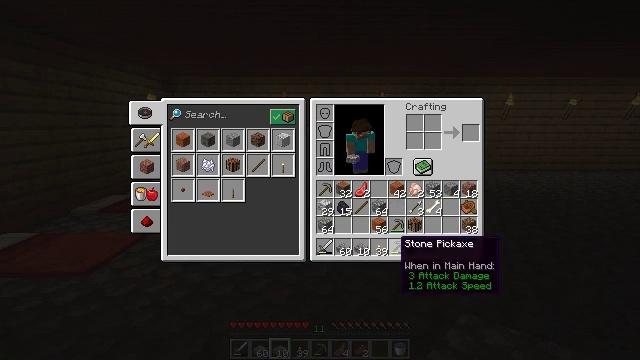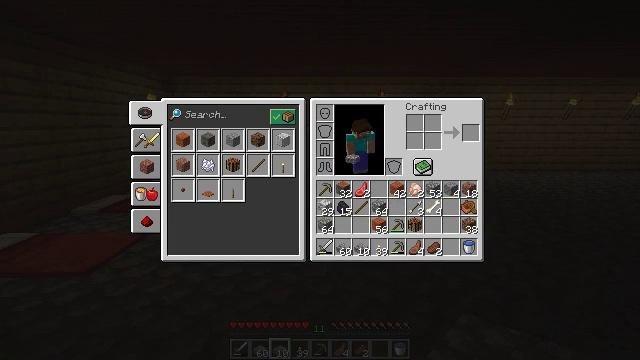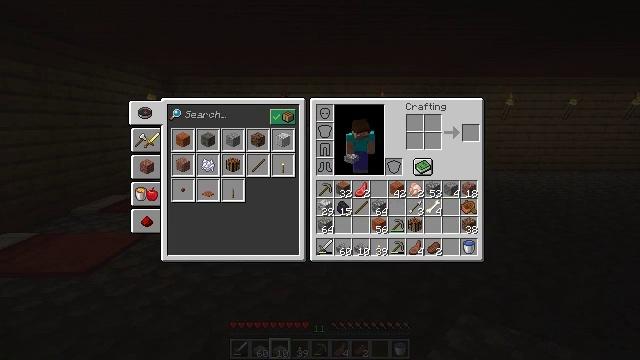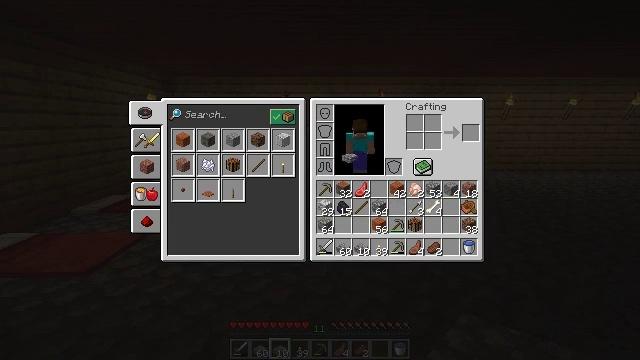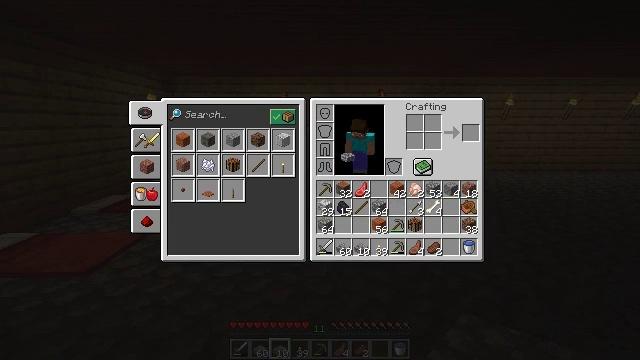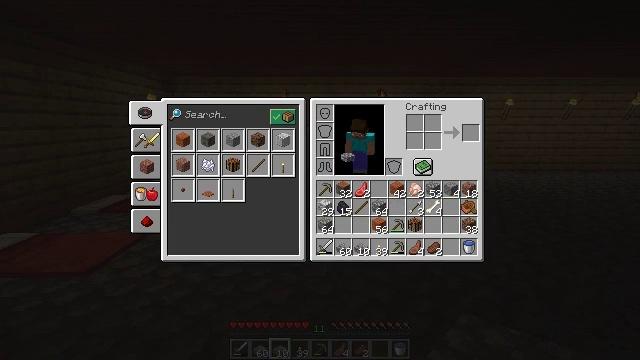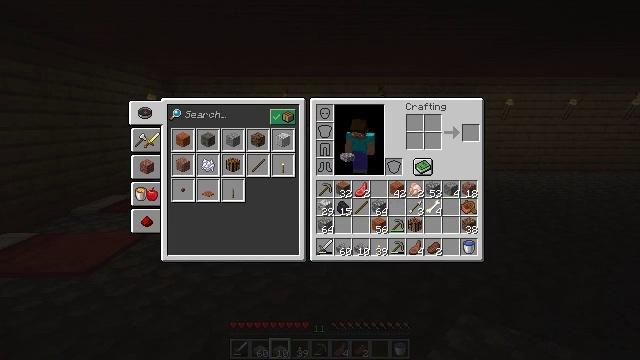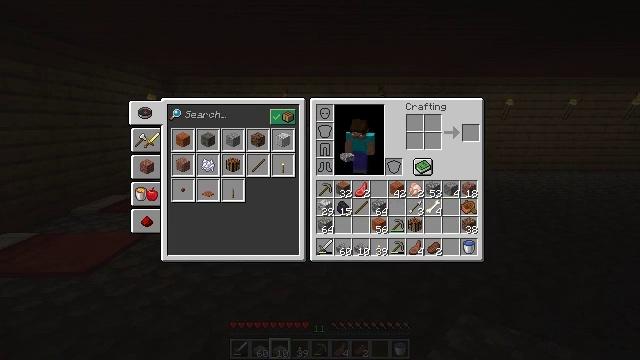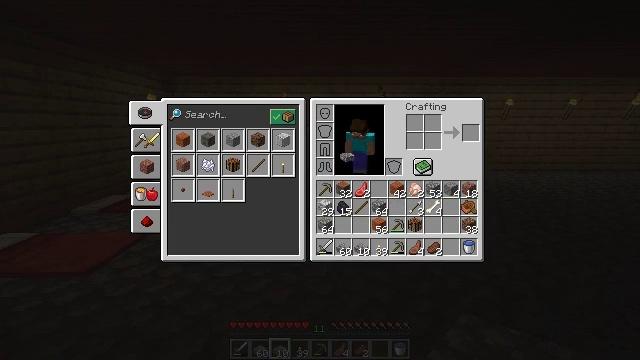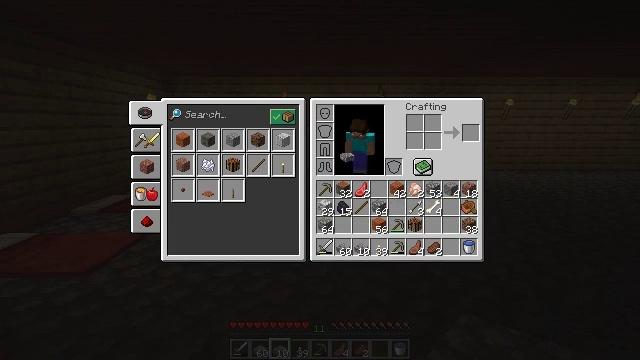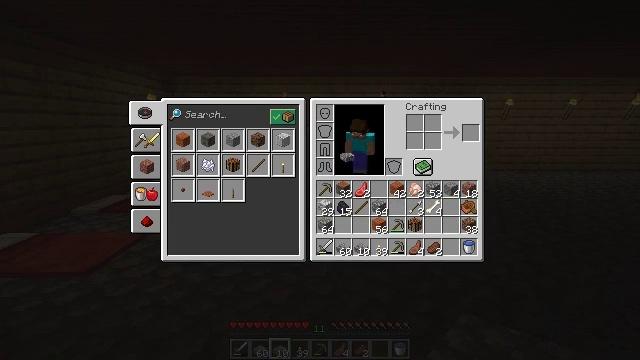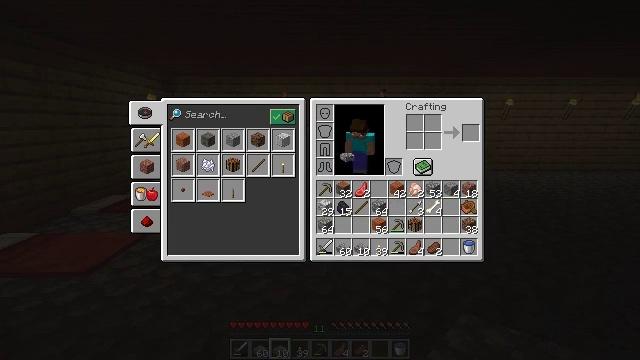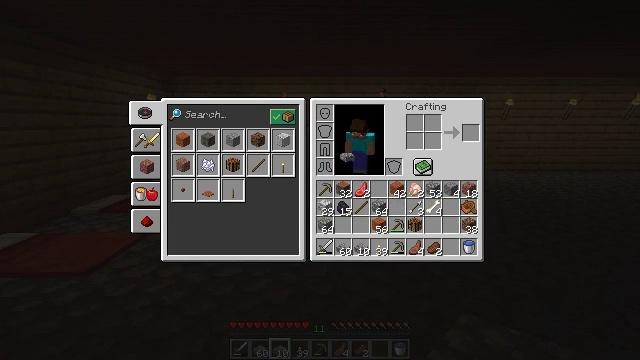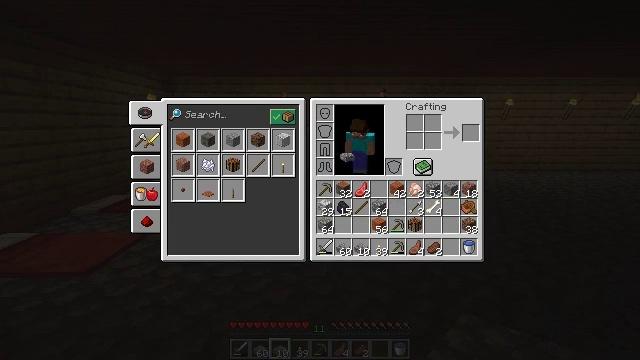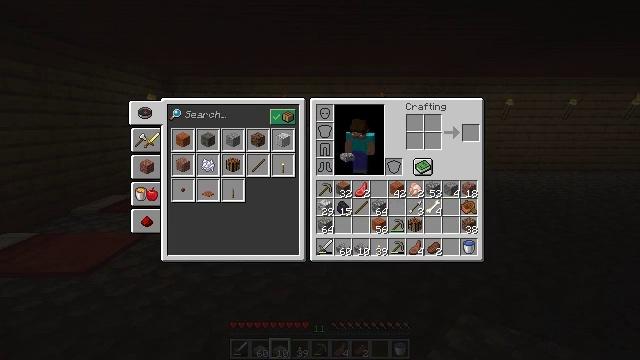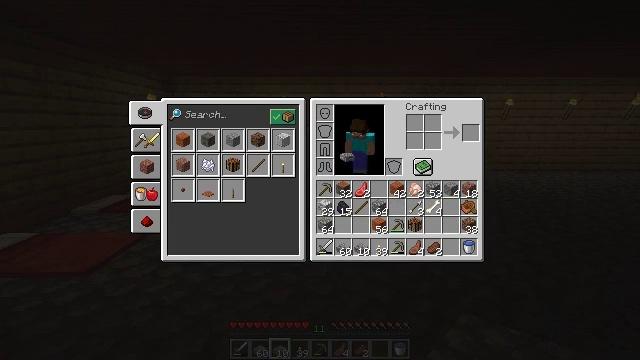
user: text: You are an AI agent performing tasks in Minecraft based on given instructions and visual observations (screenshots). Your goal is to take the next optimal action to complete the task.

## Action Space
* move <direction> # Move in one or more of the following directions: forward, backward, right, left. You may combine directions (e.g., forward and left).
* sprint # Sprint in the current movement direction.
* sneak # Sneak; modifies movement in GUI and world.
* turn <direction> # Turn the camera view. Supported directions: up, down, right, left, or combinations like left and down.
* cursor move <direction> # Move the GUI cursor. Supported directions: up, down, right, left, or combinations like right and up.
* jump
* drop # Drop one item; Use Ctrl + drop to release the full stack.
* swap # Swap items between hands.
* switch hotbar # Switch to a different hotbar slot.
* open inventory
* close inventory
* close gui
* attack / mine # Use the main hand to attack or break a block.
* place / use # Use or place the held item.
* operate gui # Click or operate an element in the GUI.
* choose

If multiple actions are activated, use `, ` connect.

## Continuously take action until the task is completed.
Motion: motion action
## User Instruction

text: Dismantle the red bed.
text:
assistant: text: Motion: cursor move left
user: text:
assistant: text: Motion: cursor move left
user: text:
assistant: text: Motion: cursor move left
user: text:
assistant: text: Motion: no_op
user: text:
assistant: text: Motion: no_op
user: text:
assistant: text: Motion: no_op
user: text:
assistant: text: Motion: no_op
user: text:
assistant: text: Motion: no_op
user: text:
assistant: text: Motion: no_op
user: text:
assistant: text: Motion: no_op
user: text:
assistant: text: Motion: no_op
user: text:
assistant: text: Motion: no_op
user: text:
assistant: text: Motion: no_op
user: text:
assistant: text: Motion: no_op
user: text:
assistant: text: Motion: no_op
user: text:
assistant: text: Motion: no_op
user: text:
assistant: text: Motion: no_op
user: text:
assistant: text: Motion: no_op
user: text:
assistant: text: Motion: no_op
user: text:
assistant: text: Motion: no_op
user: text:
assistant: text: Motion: no_op
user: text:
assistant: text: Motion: no_op
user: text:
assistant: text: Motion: close inventory
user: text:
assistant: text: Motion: close inventory
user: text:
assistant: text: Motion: close inventory
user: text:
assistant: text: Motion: close inventory
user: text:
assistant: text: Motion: no_op
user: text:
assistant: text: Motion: no_op
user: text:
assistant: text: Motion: no_op
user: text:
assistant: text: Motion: no_op